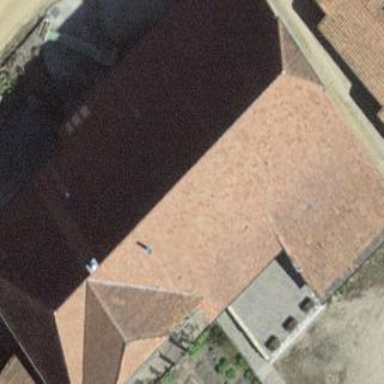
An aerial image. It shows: Farm building.